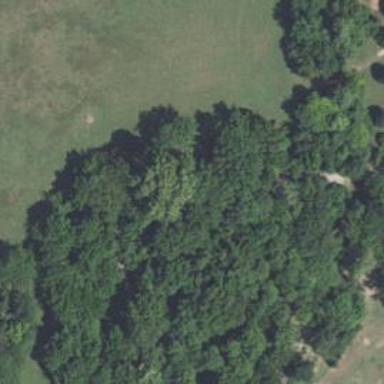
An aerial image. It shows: Disc golf hole.